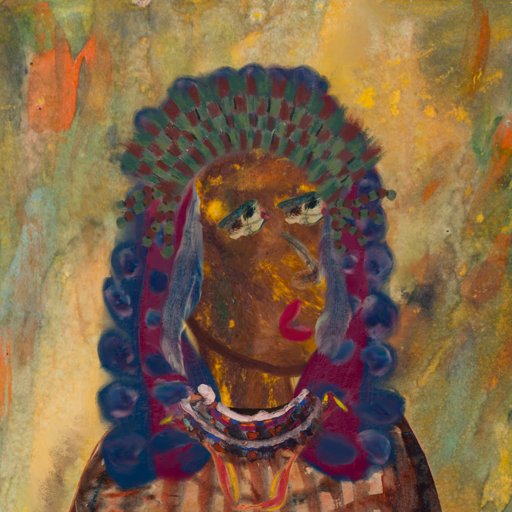
Background: Comrade, Head And Neck Side: Comrade, Face Side: Pipe, Bust: Orphan, Hair Side: Hill_Girl, Head Accessory: After_Raid_Crown, Second Necklace: Gypsy_Mother_1, Necklace: Hypocrite_1, Baby: Blank